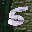
Label: 5